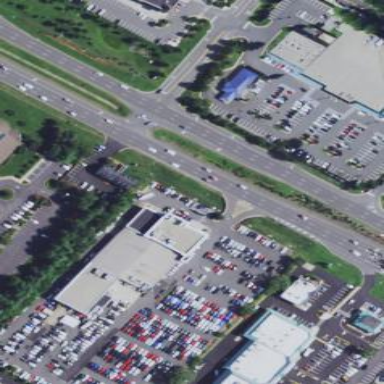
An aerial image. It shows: Car shop.